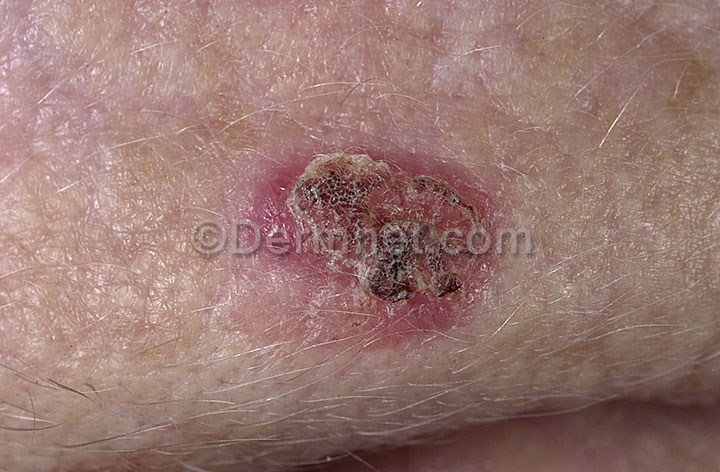
Disease: Actinic Keratosis Basal Cell Carcinoma and other Malignant Lesions